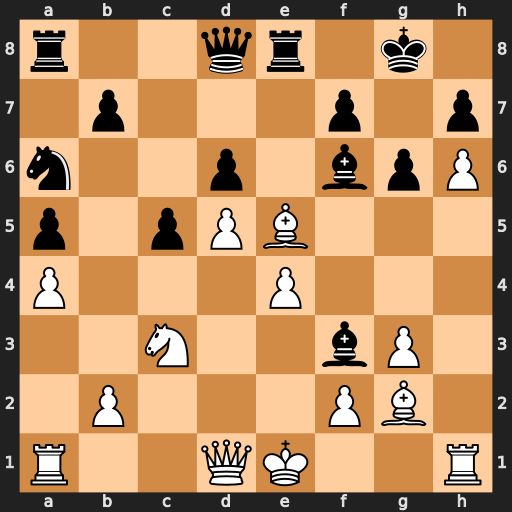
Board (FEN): r2qr1k1/1p3p1p/n2p1bpP/p1pPB3/P3P3/2N2bP1/1P3PB1/R2QK2R
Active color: w
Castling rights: KQ
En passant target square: -
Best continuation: Bxf6 Bxd1 Bxd8